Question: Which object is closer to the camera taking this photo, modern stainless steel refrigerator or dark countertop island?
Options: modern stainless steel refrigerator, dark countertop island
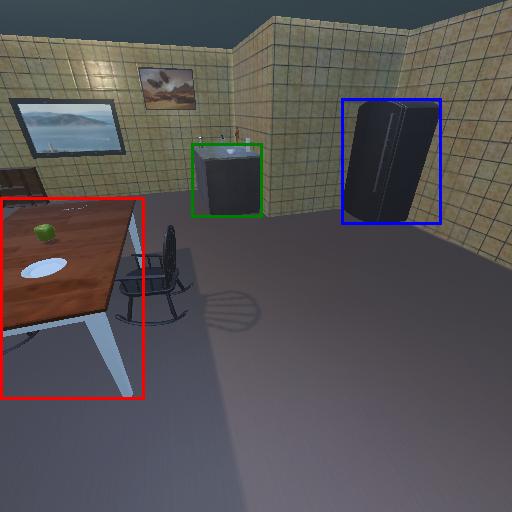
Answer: modern stainless steel refrigerator